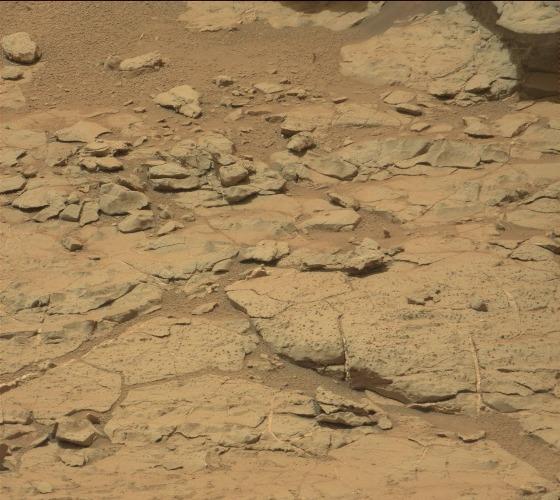
Terrain classes present: Bedrock, Gravel / Sand / Soil, Rock, Shadow